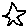
Label: star